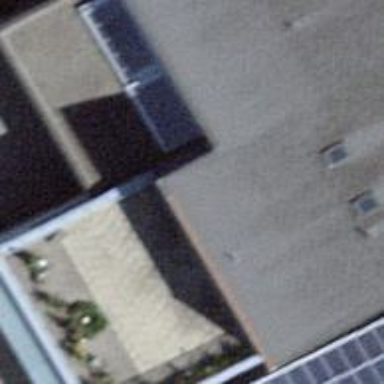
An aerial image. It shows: Veterinary facility.